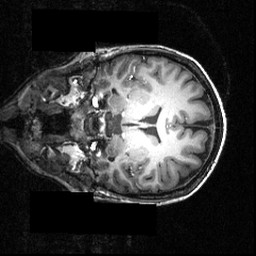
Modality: T1w
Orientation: coronal
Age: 22
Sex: female
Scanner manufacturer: siemens
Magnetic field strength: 3.951 T
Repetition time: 1.5 s
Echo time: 0.00335 s